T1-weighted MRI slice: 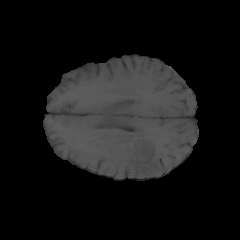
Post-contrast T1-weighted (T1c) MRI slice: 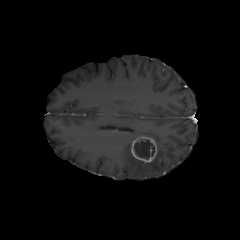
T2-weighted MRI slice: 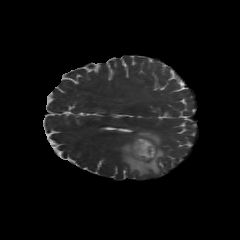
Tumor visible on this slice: yes